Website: macys
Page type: delivery-shipping
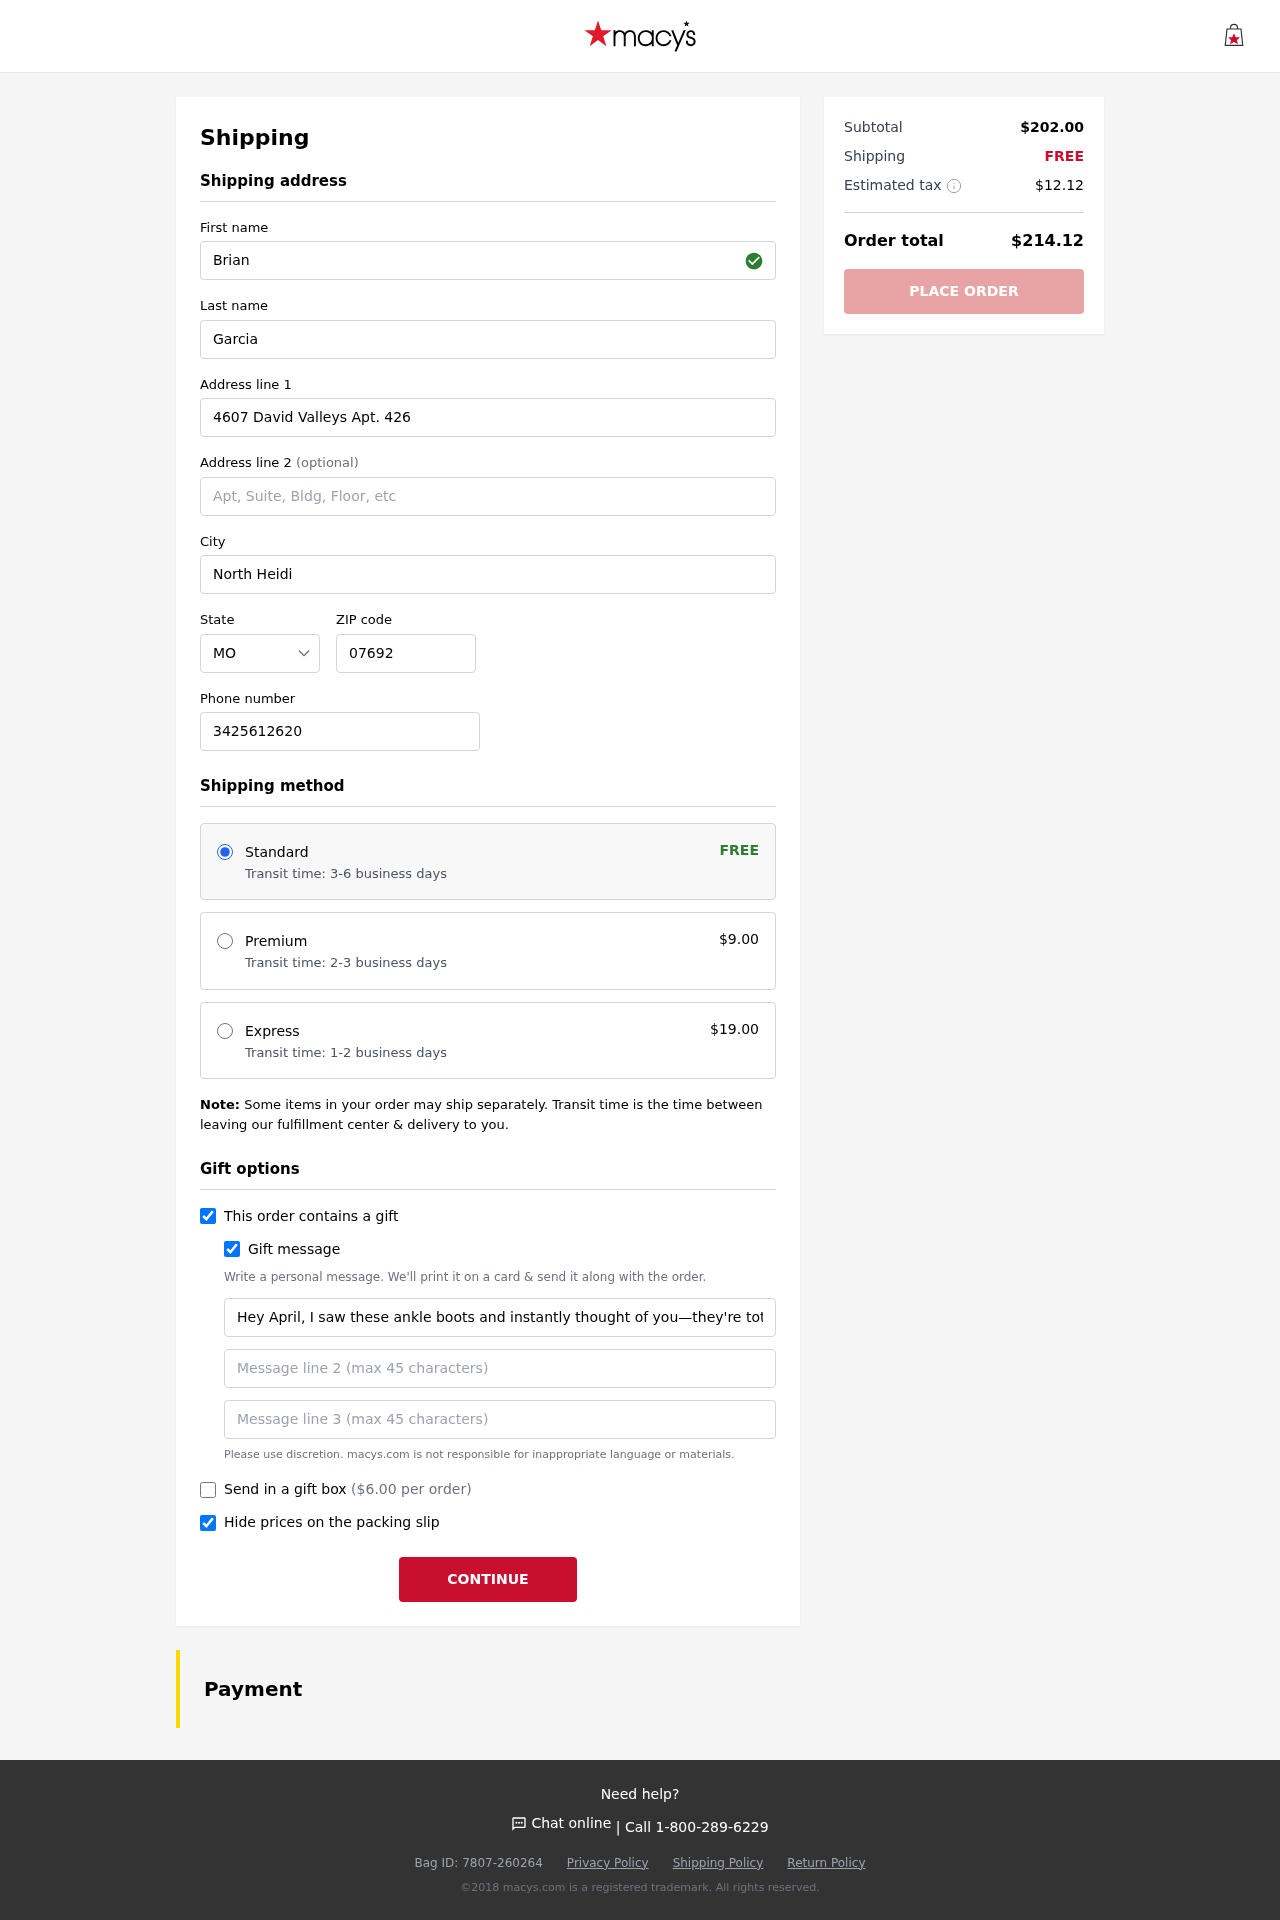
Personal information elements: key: PII_STATE_ABBR
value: MO
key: PII_FIRSTNAME
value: Brian
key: PII_LASTNAME
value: Garcia
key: PII_STREET
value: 4607 David Valleys Apt. 426
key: PII_CITY
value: North Heidi
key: PII_POSTCODE
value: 07692
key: PII_PHONE
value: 3425612620
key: PII_GIFT_MESSAGE
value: Hey April, I saw these ankle boots and instantly thought of you—they're totally your style! I hope they add a little extra flair to your days. Enjoy every step!  Brian
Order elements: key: ORDER_SHIPPING_STANDARD
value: Transit time: 3-6 business days
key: ORDER_SHIPPING_COST
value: FREE
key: ORDER_SHIPPING_PREMIUM
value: Transit time: 2-3 business days
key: ORDER_SHIPPING_PREMIUM_PRICE
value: $9.00
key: ORDER_SHIPPING_EXPRESS
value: Transit time: 1-2 business days
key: ORDER_SHIPPING_EXPRESS_PRICE
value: $19.00
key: ORDER_GIFT_BOX_PRICE
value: ($6.00 per order)
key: ORDER_SUBTOTAL
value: $202.00
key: ORDER_SHIPPING_COST2
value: FREE
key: ORDER_TAX
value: $12.12
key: ORDER_TOTAL
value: $214.12